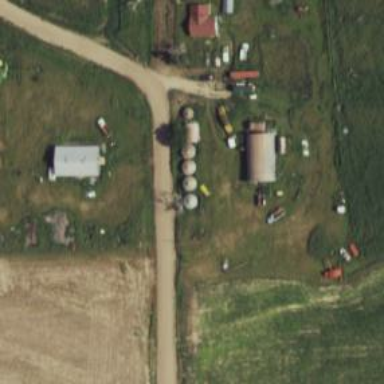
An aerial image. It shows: Silo.